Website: lowes
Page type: order-returns
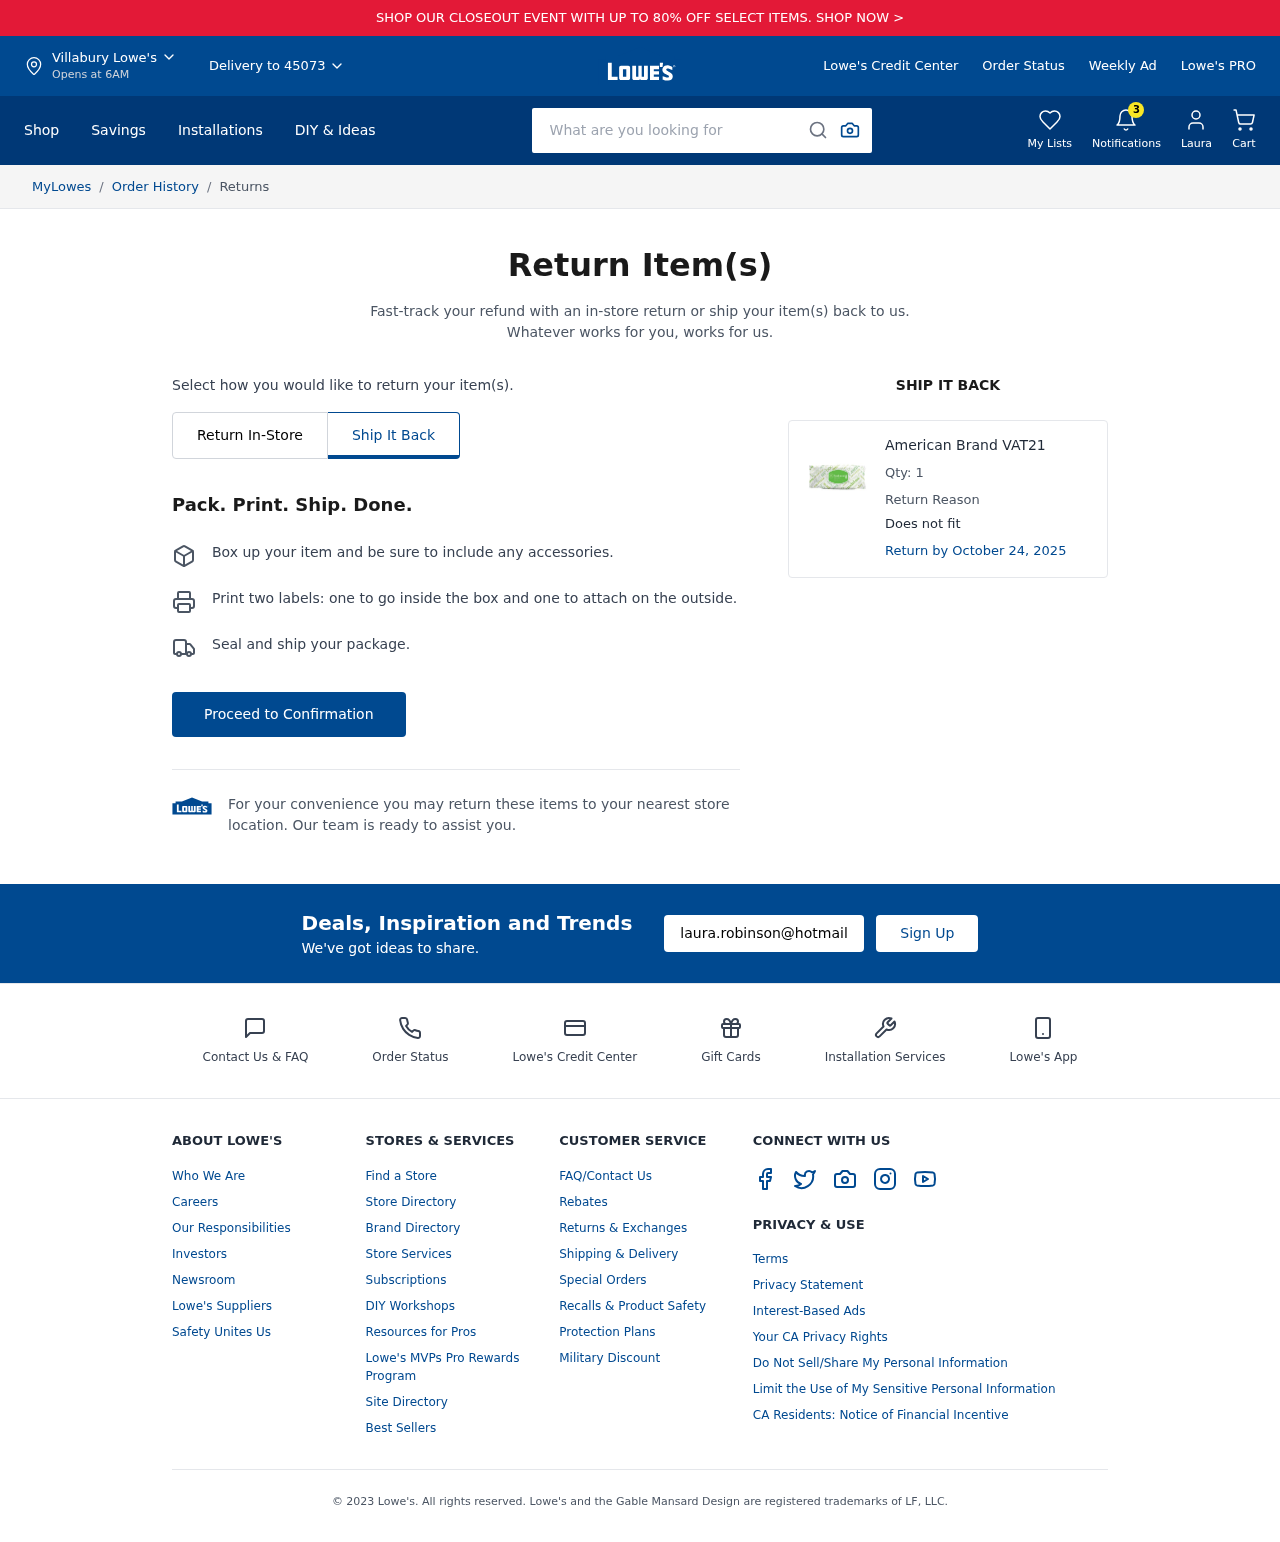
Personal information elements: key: PII_CITY
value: Villabury
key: PII_EMAIL
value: laura.robinson@hotmail.com
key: PII_FIRSTNAME
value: Laura
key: PII_POSTCODE
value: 45073
Product elements: key: PRODUCT1_NAME
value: American Brand VAT21
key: PRODUCT1_QUANTITY
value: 1
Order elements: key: ORDER_RETURN_BY_DATE
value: October 24, 2025
Search elements: key: HEADER_SEARCH
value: What are you looking for
Other elements: key: NOTIFICATION_COUNT
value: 3